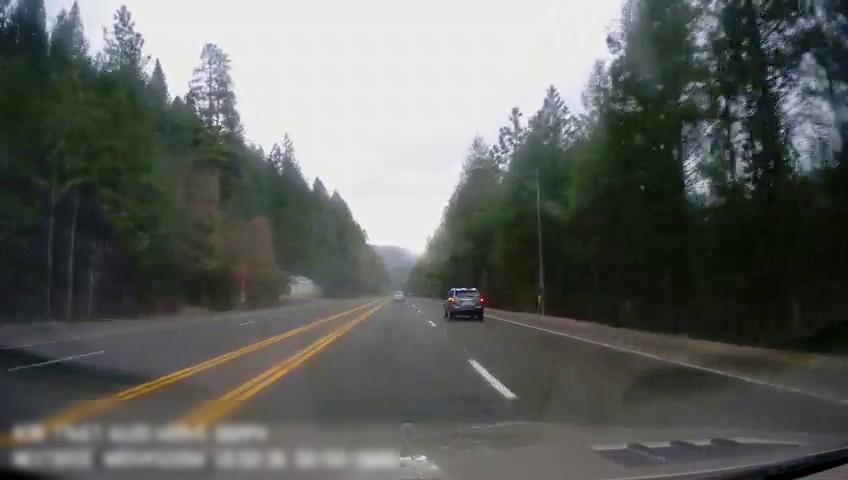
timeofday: Day
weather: Cloudy
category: Drivable Space
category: Vehicles | Car
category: Vehicles | Car
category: Lanes | Alternate Lane
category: Lanes | Alternate Lane
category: Lanes | Alternate Lane
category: Lanes | Current Lane
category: Lanes | Current Lane
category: Lanes | Alternate Lane